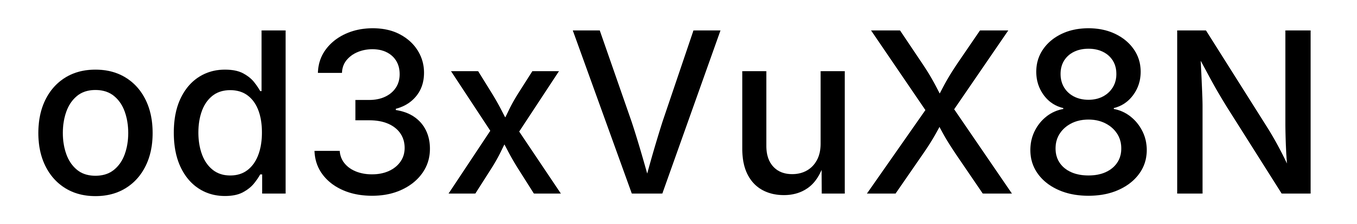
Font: Inter_Medium